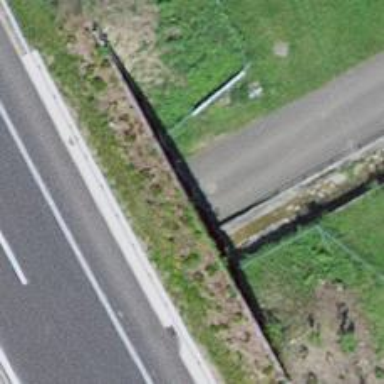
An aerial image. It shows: Service road going through tunnel.